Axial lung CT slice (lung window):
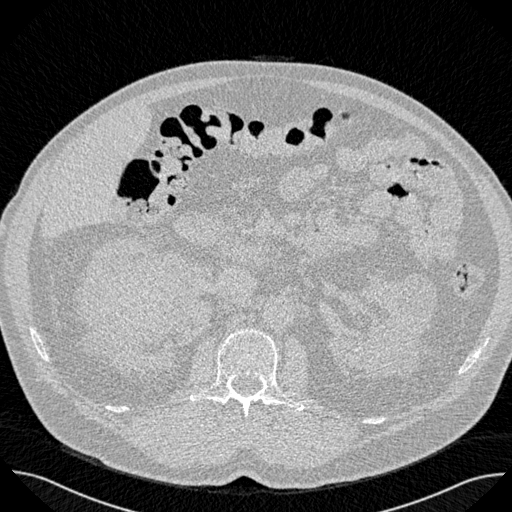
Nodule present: no